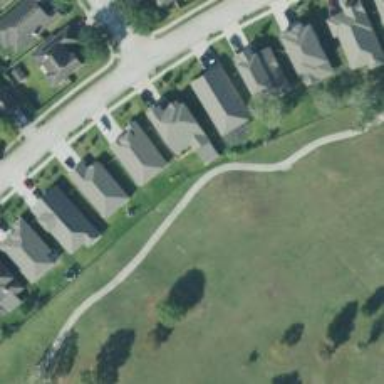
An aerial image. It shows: Service road designated as golf cart path.